Question: In my android apps,i want to press edittext the follwing popup calculator shown.when i enter calculation and press "ok" button result will stored in edittext.how to do this?give me any example code?
thanks in advance..

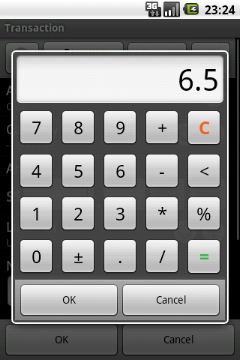
Answer: Make an Activity that does all the Calculator functionality you need (I'll leave that as an excercise.. :P)
In your original Activity, on the click even of your 'EditText', call the Calculator Activity using 'startActivityForResult()'
The Calculator Acitivity should use 'setResult(RESULT_SUCESS, simple_intent_with_result_as_extra)'
When the Calculator Activity Exits, the 'onActivityResult' will be called on your original Activity with that Intent you passed earlier.
Extract the result from the extras and display it in that EditText.